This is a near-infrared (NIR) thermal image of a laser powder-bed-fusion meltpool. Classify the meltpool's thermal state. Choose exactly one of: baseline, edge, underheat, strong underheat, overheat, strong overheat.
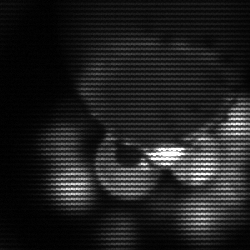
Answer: edge